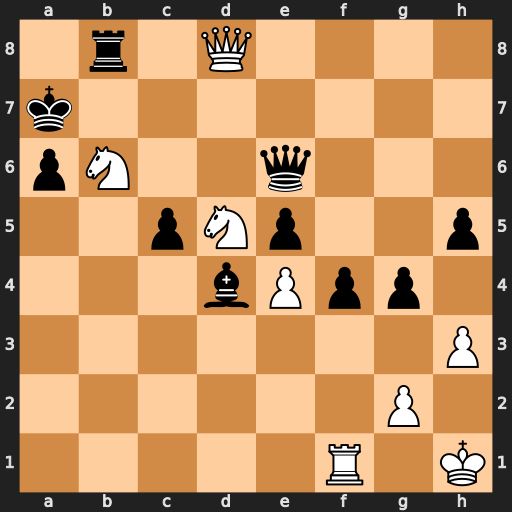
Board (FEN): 1r1Q4/k7/pN2q3/2pNp2p/3bPpp1/7P/6P1/5R1K
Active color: w
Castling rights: -
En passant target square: -
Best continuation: Qc7+ Rb7 Nc8+ Qxc8 Qxc8